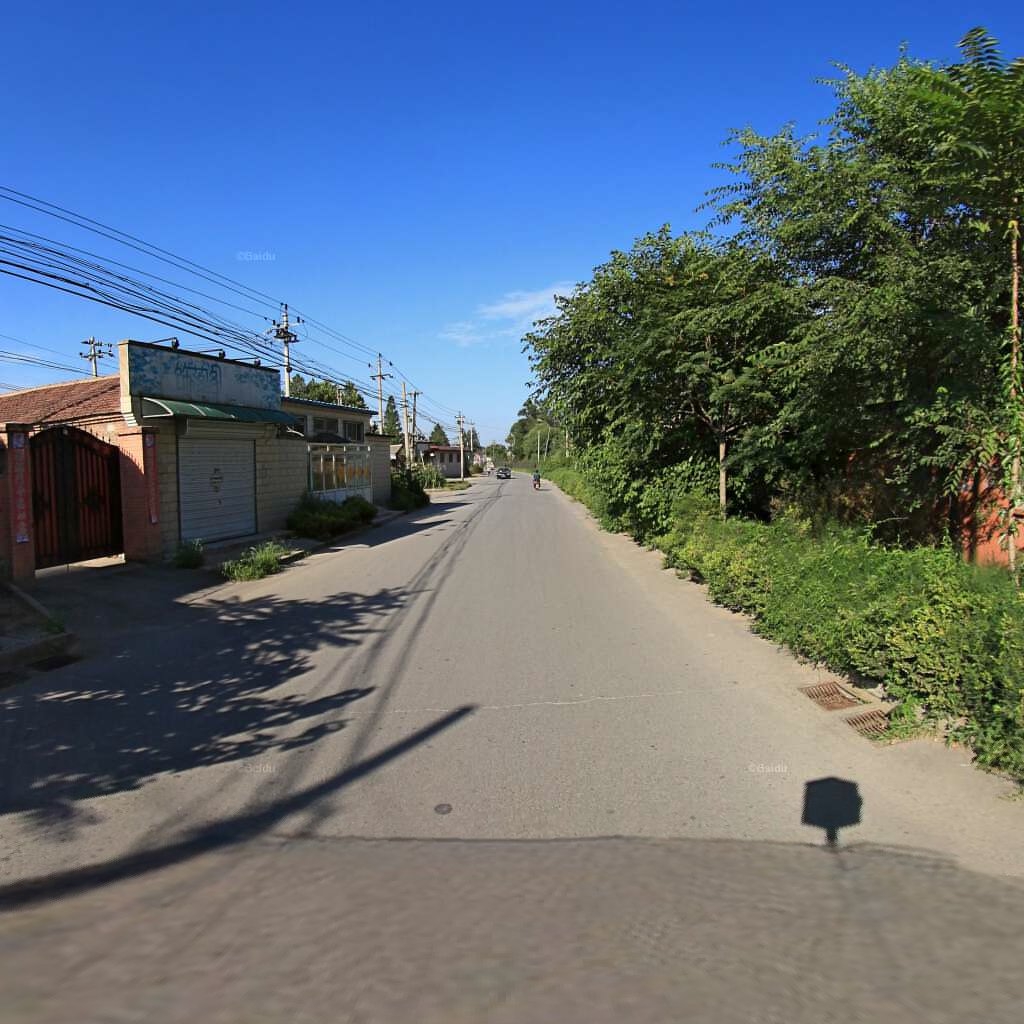
Region: Haidian
Road damage annotations: transverse crack